Interaction volume radius: 5 \u00c5
Interaction volume height: 30 \u00c5
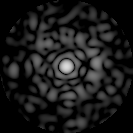
Disorder parameter: 0.8384